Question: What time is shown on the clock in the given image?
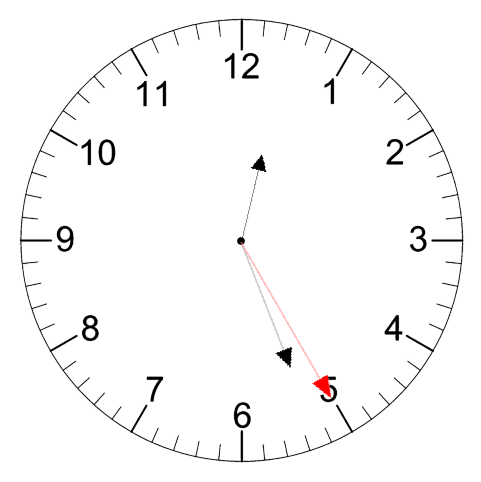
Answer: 12:26:25